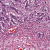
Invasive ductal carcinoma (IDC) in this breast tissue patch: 1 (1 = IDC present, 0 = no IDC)